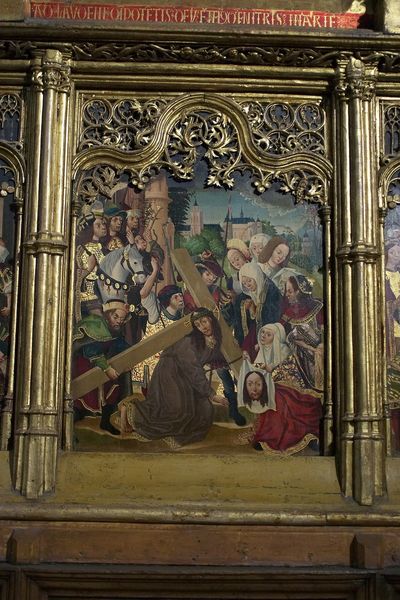
Titel: Kathedrale von Pamplona
Künstler: Jaques Perut
Standort: Pamplona, Kathedrale (EU - E - Navarra)
Schlagwörter: berg, fuß, gemälde, himmel, frauen, grün, landschaft, menschen, holz, kleid, schmuck, säule, säulen, rot, schloss, tuch, malerei, menge, ornament, gesicht, rahmen, tragen, kirche, gold, haare, drei, pferd, turm, ranken, schrift, rahmung, soldaten, detail, verzierung, bauer, gang, burg, kreuz, knien, menschenmenge, altar, schnitzerei, christus, jesus, kreuzigung, leichentuch, christlich, mittelalter, sturz, malerie, kreuzzug, jünger, maria, jerusalem, veronika, sakral, dornenkrone, altarbild, helfen, grabtuch, passion, schweisstuch, kreuzweg, astwerk, g, tritonus, floralornament